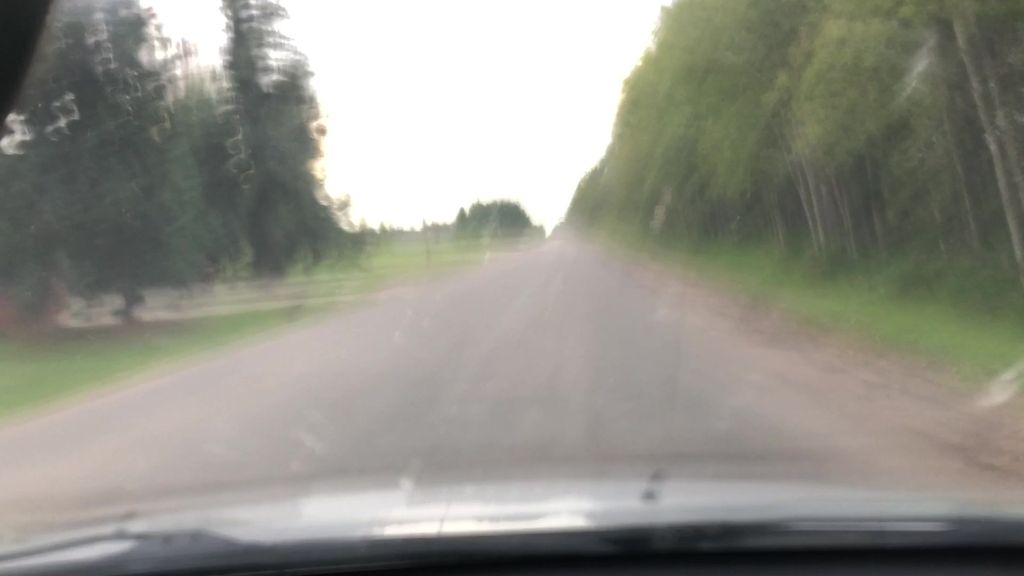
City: edmonton